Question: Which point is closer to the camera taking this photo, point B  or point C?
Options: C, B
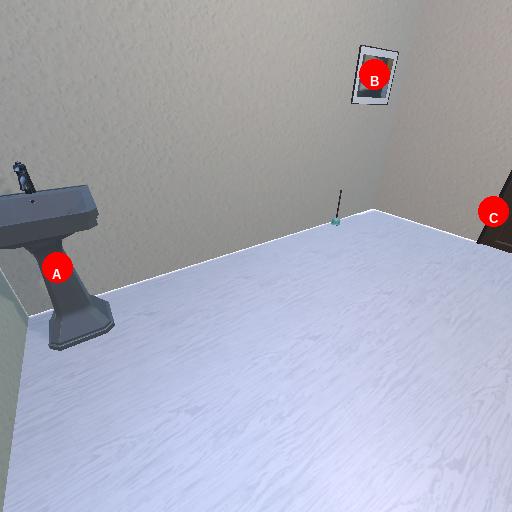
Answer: C